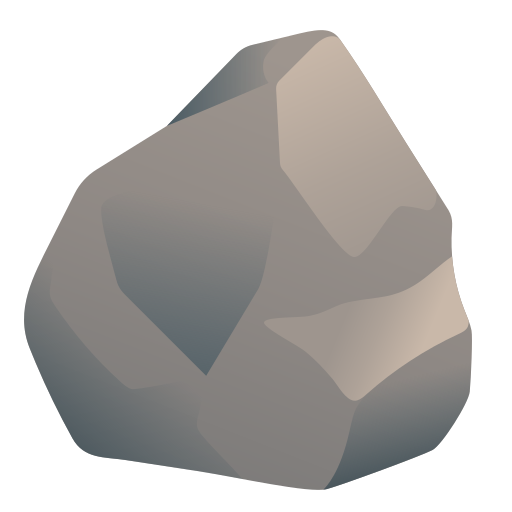
Emoji: 🪨